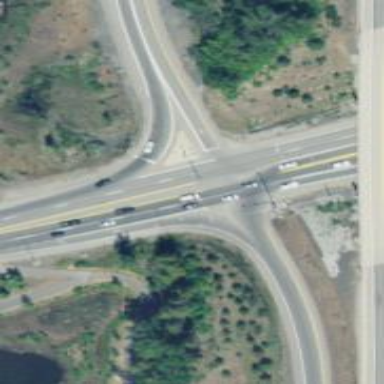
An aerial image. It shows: Trunk link highway.